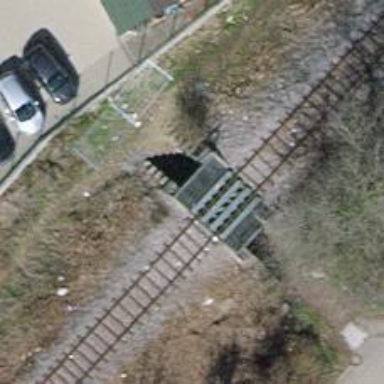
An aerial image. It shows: Path leading through tunnel with excellent visibility.